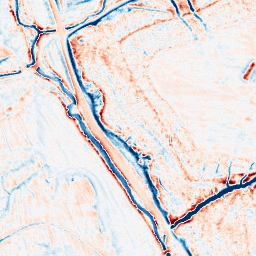
Category: edge_preserving
Decomposition family: anisotropic_diffusion
Decomposition parameters: iterations: 20
kappa: 30
gamma: 0.2
Upsampling method: cubic_catmull_rom
Upsampling parameters: scale: 2
Upsampling scale: 2